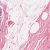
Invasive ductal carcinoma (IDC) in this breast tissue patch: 0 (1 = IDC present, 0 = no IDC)